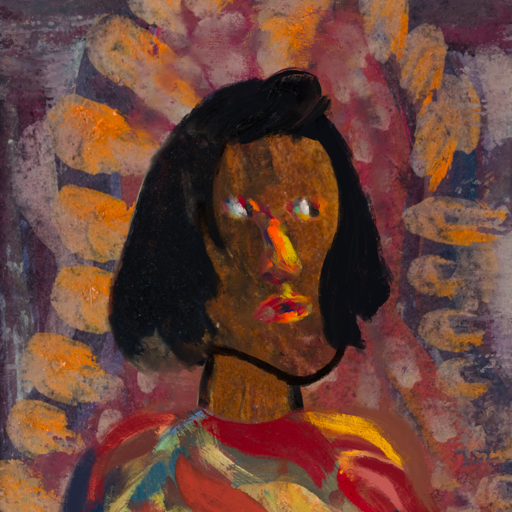
Background: Doll, Head And Neck Side: Mosgoul, Face Side: An_Impression, Bust: Mother_And_Son_Son, Hair Side: Mosgoul, Head Accessory: Blank, Second Necklace: Blank, Necklace: Blank, Baby: Blank